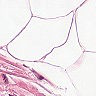
Metastatic tissue present: no